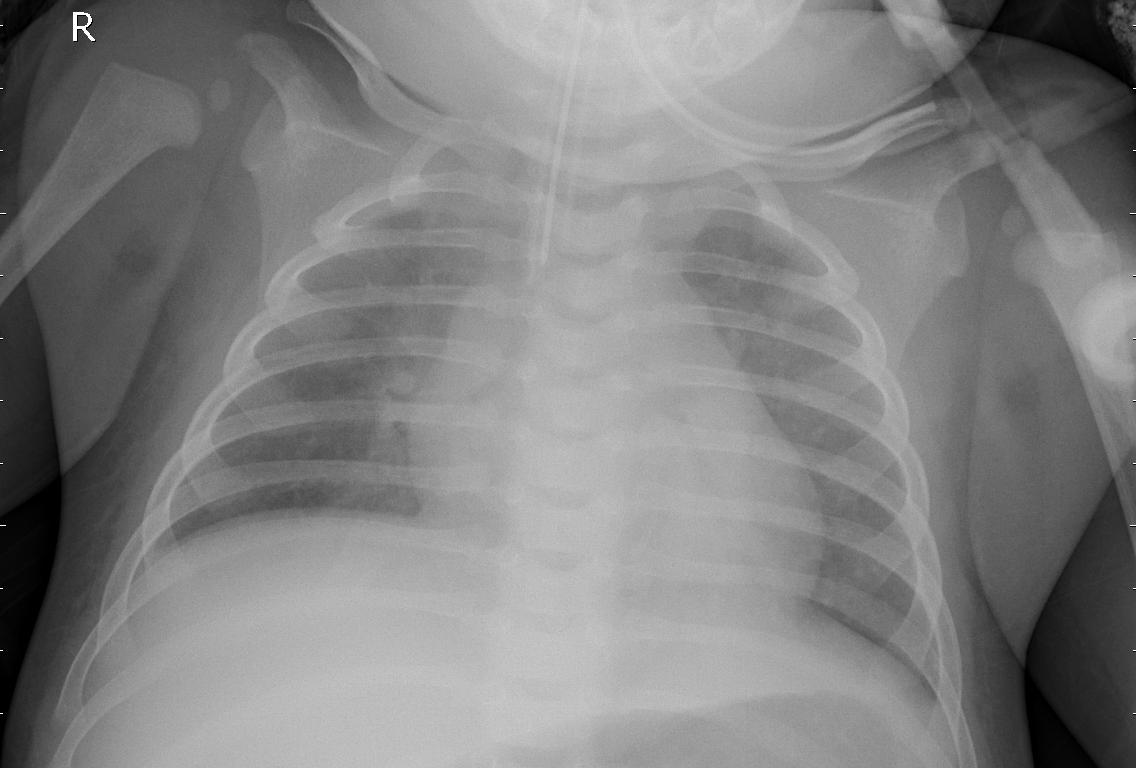
Diagnosis: PNEUMONIA